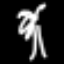
Label: palm tree